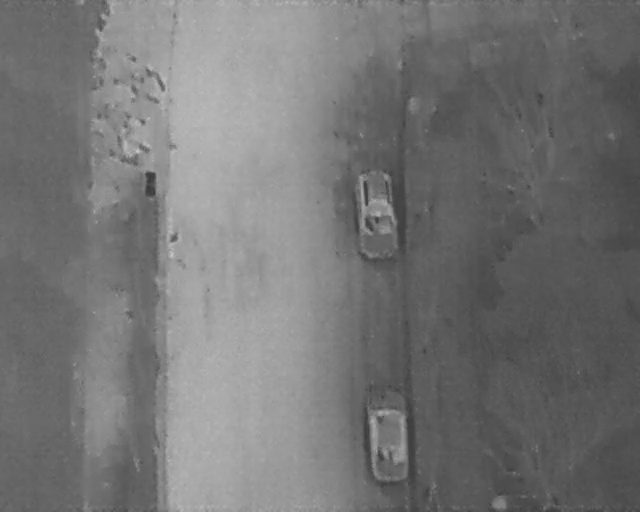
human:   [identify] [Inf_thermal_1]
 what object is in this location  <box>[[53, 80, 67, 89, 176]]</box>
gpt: <ref>1 large car at the bottom</ref>